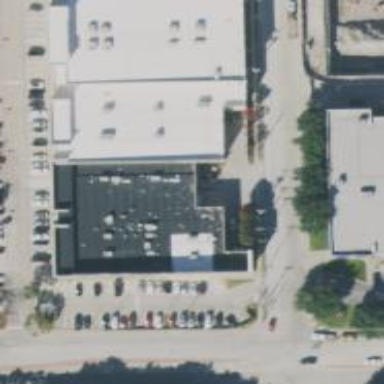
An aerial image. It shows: Retail building.